This is a demodulated (Hilbert-envelope) spectrum computed from a bearing vibration snapshot; the dashed markers indicate where each bearing fault type would appear (BPFO, BPFI, BSF, FTF). Diagnose the bearing from this image, choosing from: normal, inner_race, outer_race, ball.
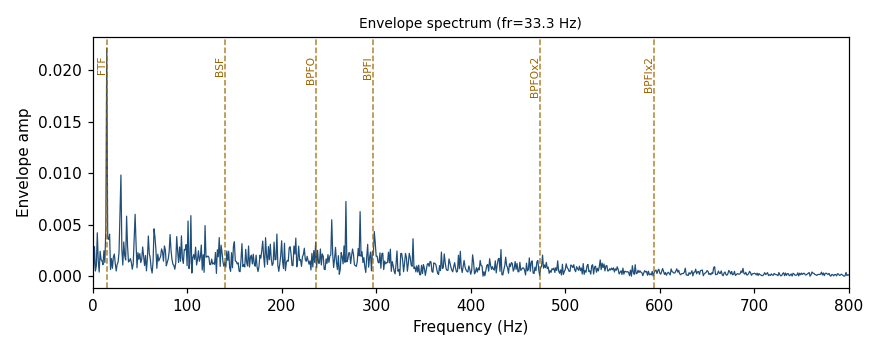
Answer: ball